Aerial crown-view tile of a tropical tree (Barro Colorado Island, Panama), acquired 20240716:
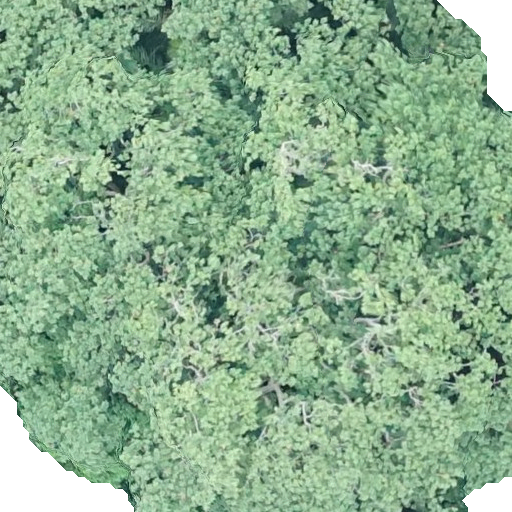
Species: Hieronyma alchorneoides
GBIF accepted scientific name: Hieronyma alchorneoides
Crown area: 511.416 m²